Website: apple
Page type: address-validator
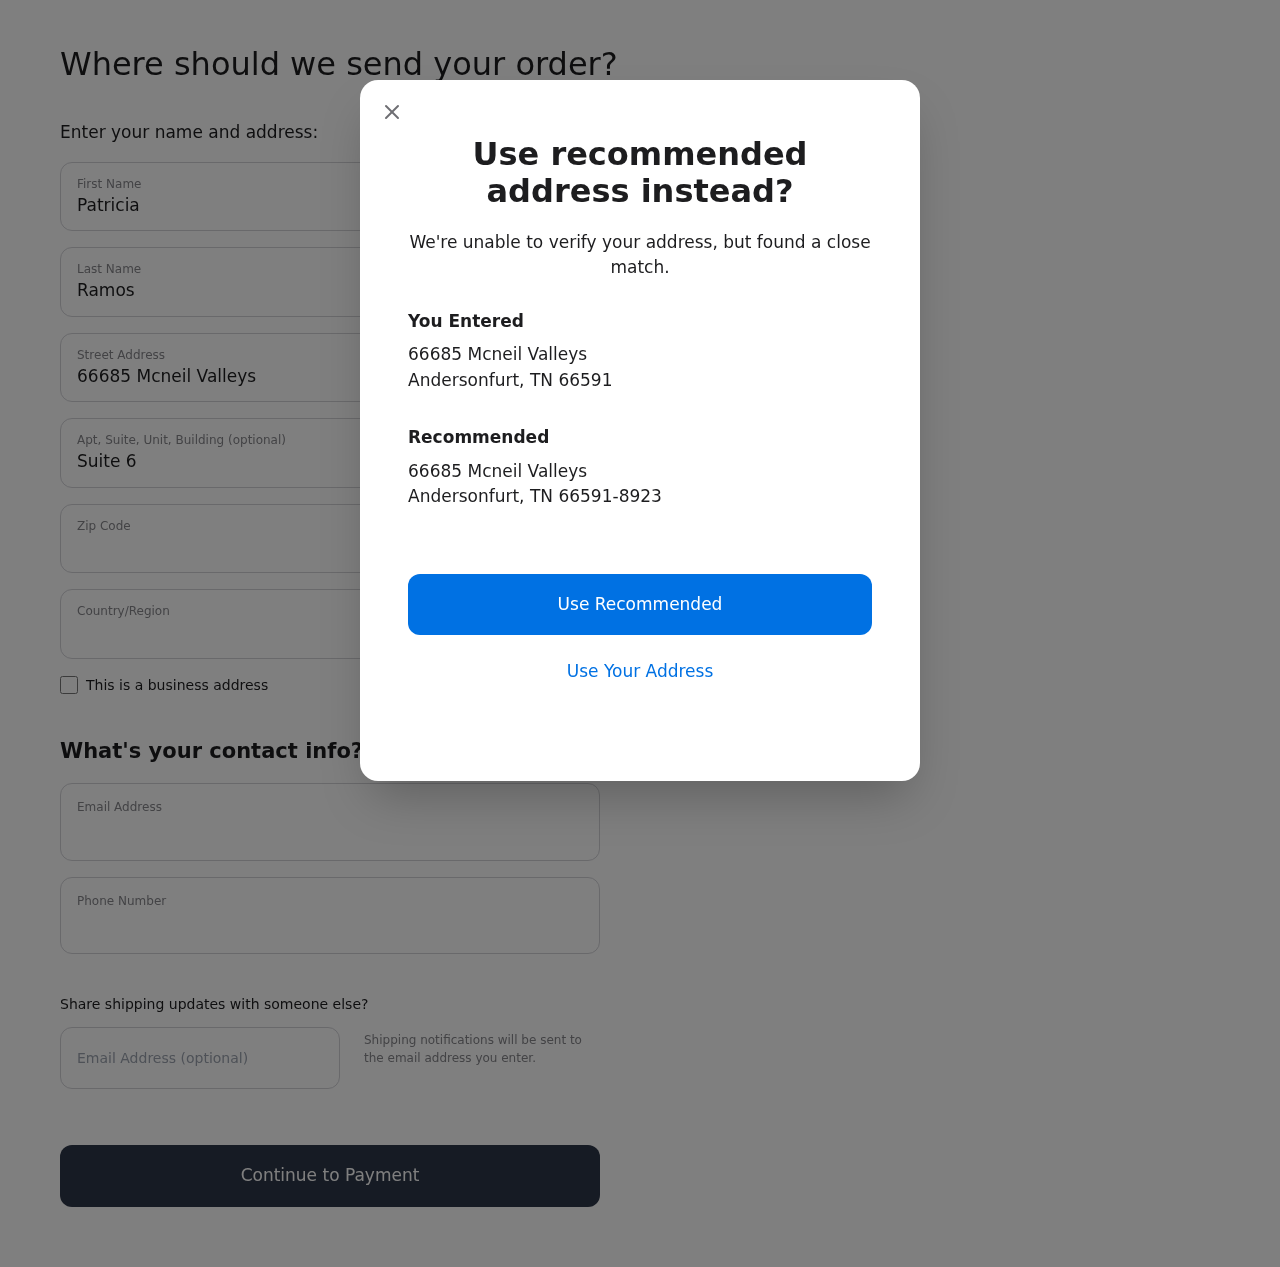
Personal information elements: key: PII_CITY
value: Andersonfurt
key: PII_COUNTRY
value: United States
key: PII_EMAIL
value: pramos@hotmail.com
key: PII_FIRSTNAME
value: Patricia
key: PII_GIFT_EMAIL
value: rcarson@hotmail.com
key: PII_LASTNAME
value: Ramos
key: PII_PHONE
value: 2569213142
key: PII_POSTCODE
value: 66591
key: PII_POSTCODE_FULL
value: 66591-8923
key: PII_STATE_ABBR
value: TN
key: PII_STREET
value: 66685 Mcneil Valleys
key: PII_STREET2
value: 66685 Mcneil Valleys
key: PII_STREET2
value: Suite 601
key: PII_CITY2
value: Andersonfurt
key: PII_STATE_ABBR2
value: TN